Question: I need to calculate the total amount. I have a sales invoice that looks like

How can I add up the amounts to display it in the total sales?
'''
int orderNo = 234;
DataTable dt = new DataTable();
dt.Columns.AddRange(new DataColumn[5] {
new DataColumn("QUANTITY", typeof(string)),
new DataColumn("UNIT", typeof(string)),
new DataColumn("DESCRIPTION", typeof(string)),
new DataColumn("UNIT PRICE", typeof(string)),
new DataColumn("AMOUNT", typeof(string))});
while (dr.Read()) {
finalam = dr.GetDouble(0);
quantity = dr.GetInt32(1);
unit = dr.GetString(2);
description = dr.GetString(3);
unitpr = dr.GetDouble(4);
dt.Rows.Add(quantity, unit, description, unitpr, totalam);
double sum = 0.0;
Session["FinalAmount"]= sum += finalam;
}
foreach (DataColumn column in dt.Columns)
{
sb.Append("<th size='small' align='center'><b>");
sb.Append(column.ColumnName);
sb.Append("</th></b>");
}
'''
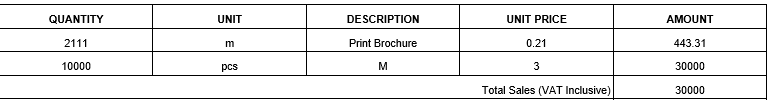
Answer: This should do it:
'''
double sum = 0.0;
while (dr.Read()) {
finalam = dr.GetDouble(0);
quantity = dr.GetInt32(1);
unit = dr.GetString(2);
description = dr.GetString(3);
unitpr = dr.GetDouble(4);
dt.Rows.Add(quantity, unit, description, unitpr, totalam);
sum += finalam;
}
Session["FinalAmount"] = sum;
'''
Simply you need to declare 'sum' outside the loop, otherwise its value resets to 0 every time the loop runs. Likewise adding the variable to the Session should only be done once at the end of the process.
Personally I'd also advise you to store variables in your table as the correct types, rather than as strings.